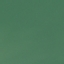
Land use / land cover: SeaLake